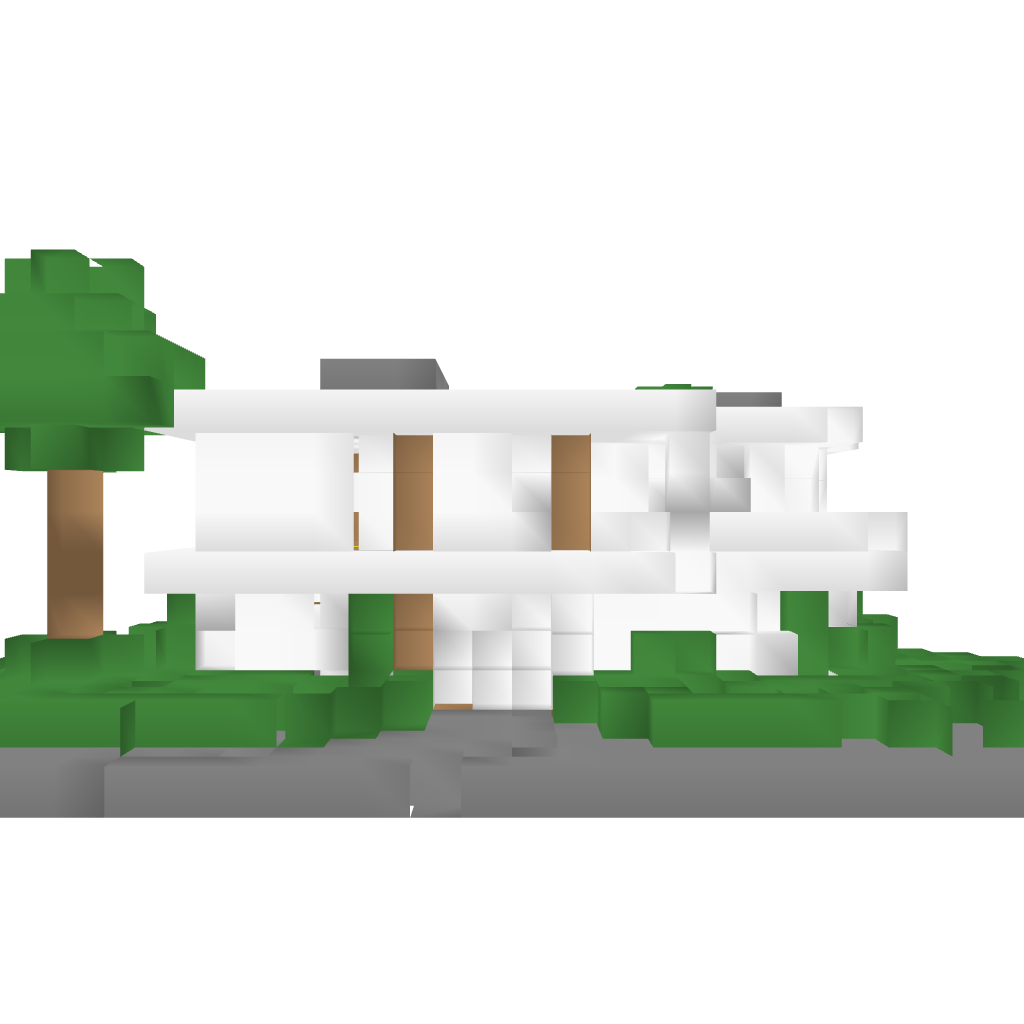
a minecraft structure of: Modern Dream | 1.6.2 bad low quality